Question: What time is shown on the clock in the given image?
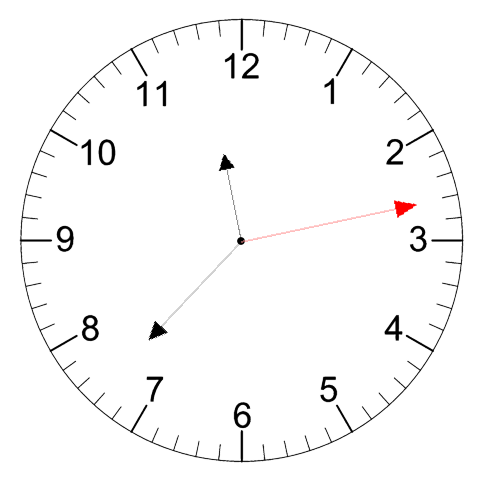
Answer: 11:37:13